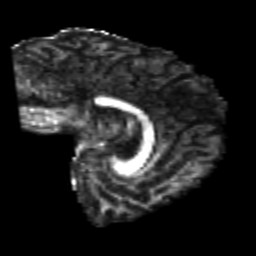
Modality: FA
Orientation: sagittal
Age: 24
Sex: male
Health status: healthy
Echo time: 0.074 s